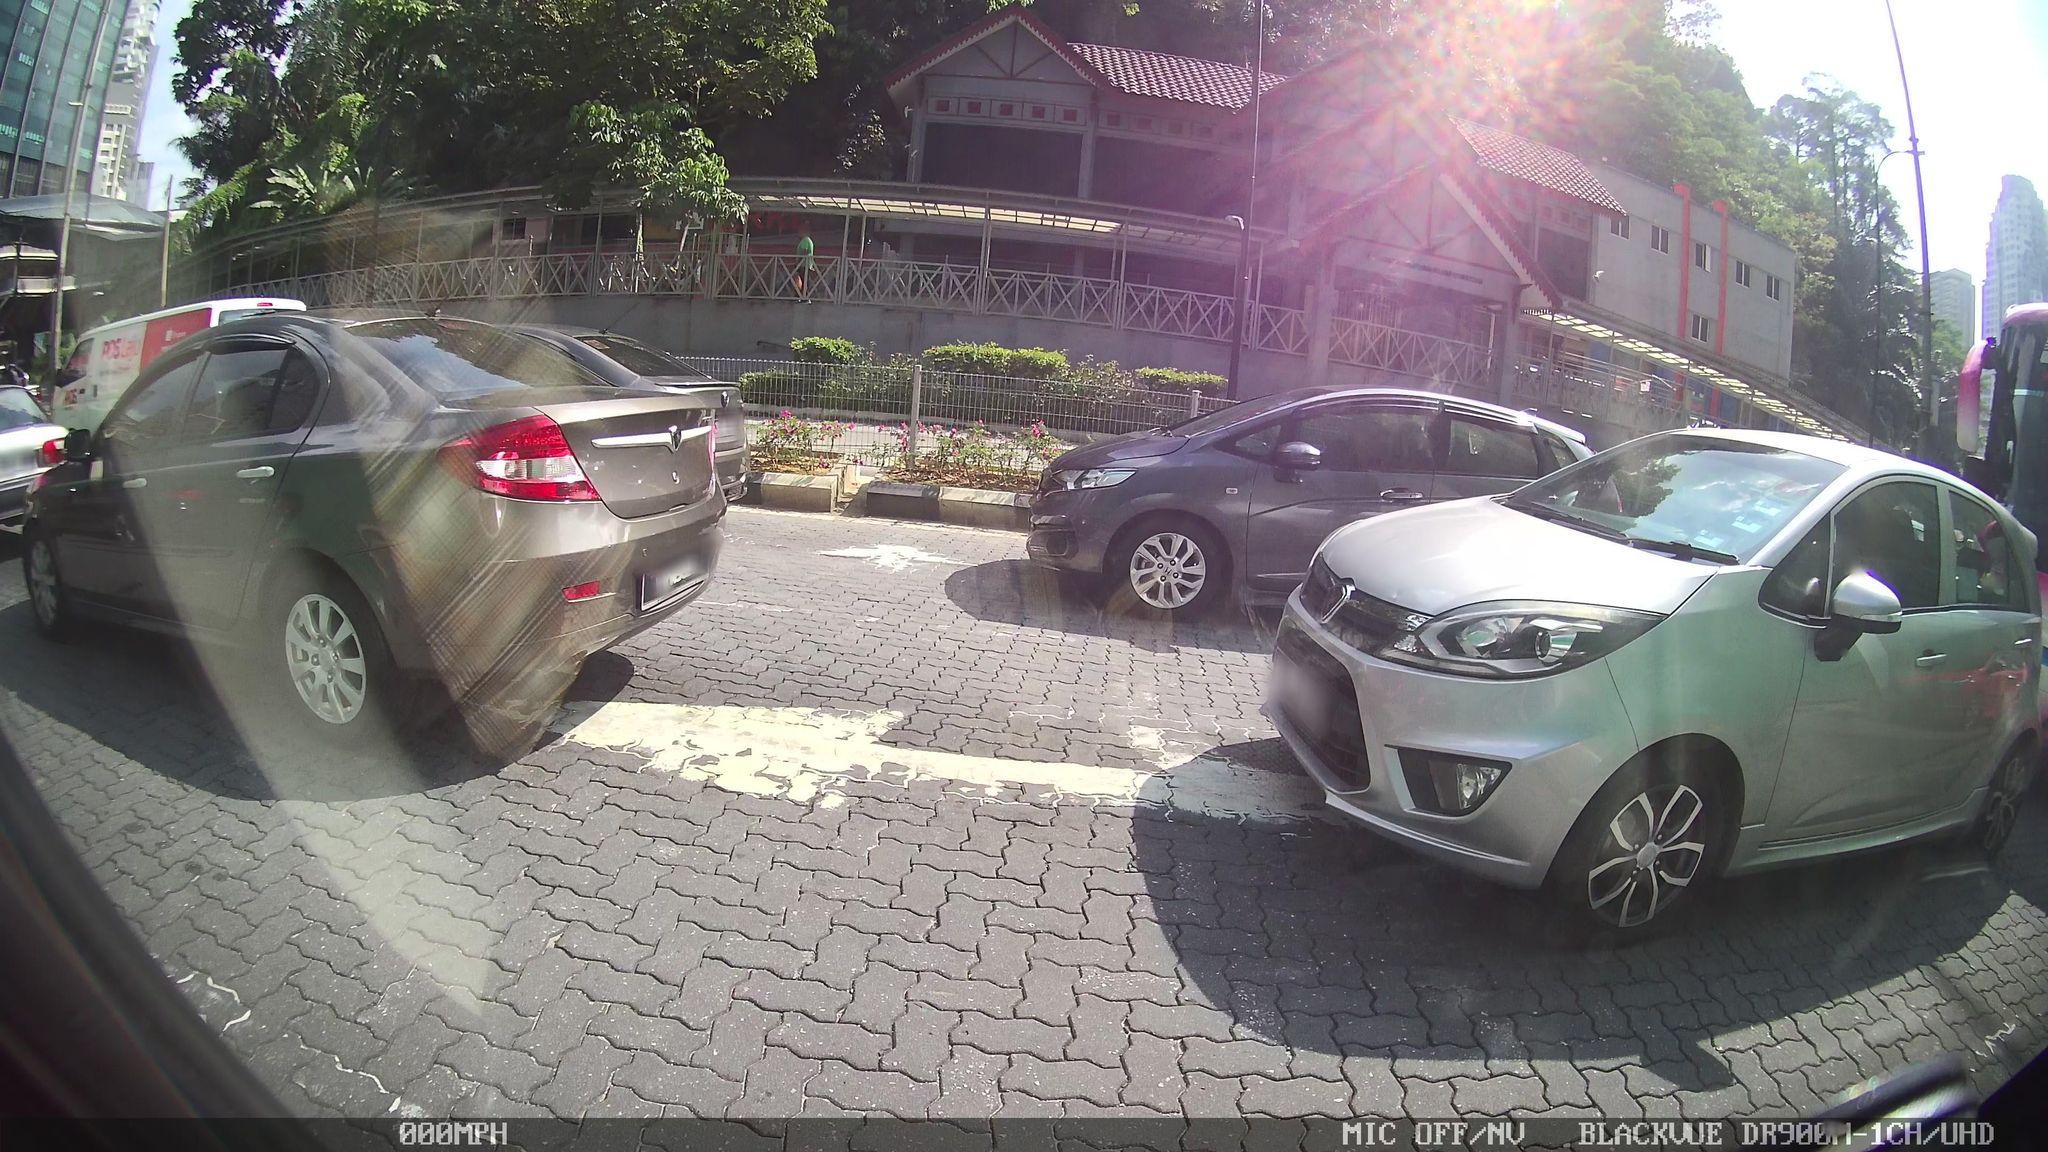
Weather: clear
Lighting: day
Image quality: good
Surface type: walking surface
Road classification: tertiary
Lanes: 2
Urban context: urban centre
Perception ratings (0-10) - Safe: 3.35, Lively: 7.22, Beautiful: 1.11, Boring: 7.67, Depressing: 5.68, Wealthy: 5.23